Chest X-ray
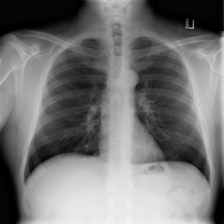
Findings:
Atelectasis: negative
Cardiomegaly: negative
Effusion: negative
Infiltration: negative
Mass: negative
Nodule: negative
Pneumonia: negative
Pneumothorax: negative
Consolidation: negative
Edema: negative
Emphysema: negative
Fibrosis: negative
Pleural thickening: negative
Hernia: negative